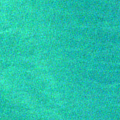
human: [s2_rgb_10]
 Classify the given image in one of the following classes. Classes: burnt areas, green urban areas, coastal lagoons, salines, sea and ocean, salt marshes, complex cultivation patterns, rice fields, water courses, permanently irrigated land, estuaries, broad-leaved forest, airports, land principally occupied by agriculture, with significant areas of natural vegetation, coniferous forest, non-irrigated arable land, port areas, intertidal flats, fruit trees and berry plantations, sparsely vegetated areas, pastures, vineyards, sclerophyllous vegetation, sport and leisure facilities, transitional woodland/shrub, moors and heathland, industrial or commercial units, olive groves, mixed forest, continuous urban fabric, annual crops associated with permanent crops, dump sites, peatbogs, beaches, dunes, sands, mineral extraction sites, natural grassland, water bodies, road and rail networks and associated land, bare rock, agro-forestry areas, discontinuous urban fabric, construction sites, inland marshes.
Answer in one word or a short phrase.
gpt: sea and ocean